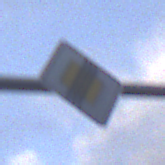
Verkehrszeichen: EndeVorfahrtsstrasse
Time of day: SunriseSunset
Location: Outdoor (Urban)
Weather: PartlyCloudy
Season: NotSpecified
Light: Natural